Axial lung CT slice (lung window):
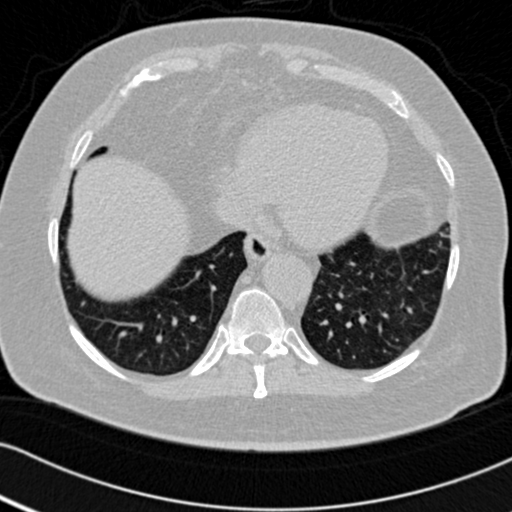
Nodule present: no